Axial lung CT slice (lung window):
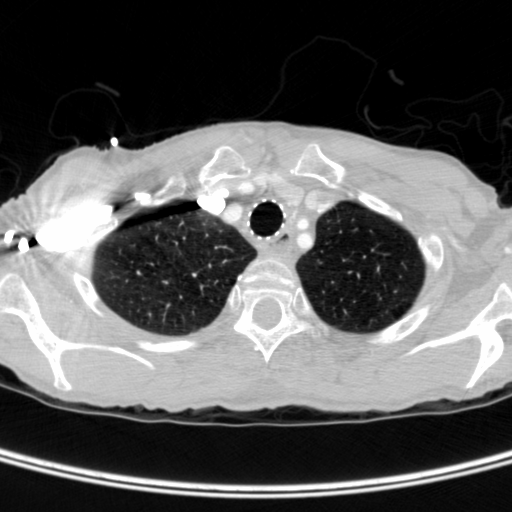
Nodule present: no